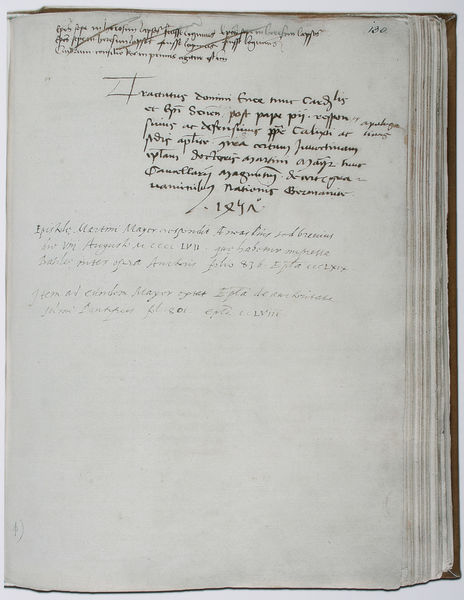
Titel: De liberorum educatione (cc.1r-33r) - Historia Friderici III imperatoris (cc.37v-127v) - Germania (cc.131v-202v) - Epistula ad Aeneam Silvium de Piccolominibus (cc.131r-131v)
Künstler: Papst Pius II.
Standort: Trient
Institution: Biblioteca Communale
Schlagwörter: dunkel, feder, weiß, akte, braun, grau, hell, schwarz, blass, blatt, schrift, papier, datierung, detail, datum, jahreszahl, foto, fotografie, photographie, tusche, deckel, hälfte, unterschrift, buch, seite, schwarzweiß, text, buchstabe, buchstaben, initiale, entwurf, kopie, tinte, neu, buchdeckel, buchseite, einband, heft, photo, seiten, zahl, ziffer, leder, gedicht, gebunden, absätze, zeilen, nummerierung, aufgeschlagen, auszug, schief, flüssig, handschrift, dokument, nation, büttenpapier, notiz, schreibschrift, latein, notizen, beschriftet, lateinisch, abschnitte, fals, aufzeichnung, bindung, inhalt, datiert, verso, tagebuch, vers, verblasst, manuskript, aufzeichnungen, eintrag, bütten, scan, seitenzahl, spiegelschrift, überbelichtet, paginierung, durchgestrichen, kommentare, recto, abphotographiert, b ttenpapier, bleicht, büttenüapier, durchstreichen, gästebuch, halbe seite, nummerierun, verbleichht, 130, 1841, 1941, spapier, 190, eintragung, 120, schrribschrift